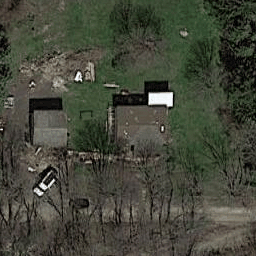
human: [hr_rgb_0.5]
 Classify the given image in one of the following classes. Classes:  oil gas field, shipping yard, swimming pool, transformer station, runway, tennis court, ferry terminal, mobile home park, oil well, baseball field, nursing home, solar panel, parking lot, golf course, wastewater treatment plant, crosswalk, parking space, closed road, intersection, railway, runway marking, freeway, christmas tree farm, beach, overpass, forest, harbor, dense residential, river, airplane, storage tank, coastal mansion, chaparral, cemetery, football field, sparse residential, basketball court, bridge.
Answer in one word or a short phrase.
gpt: sparse residential